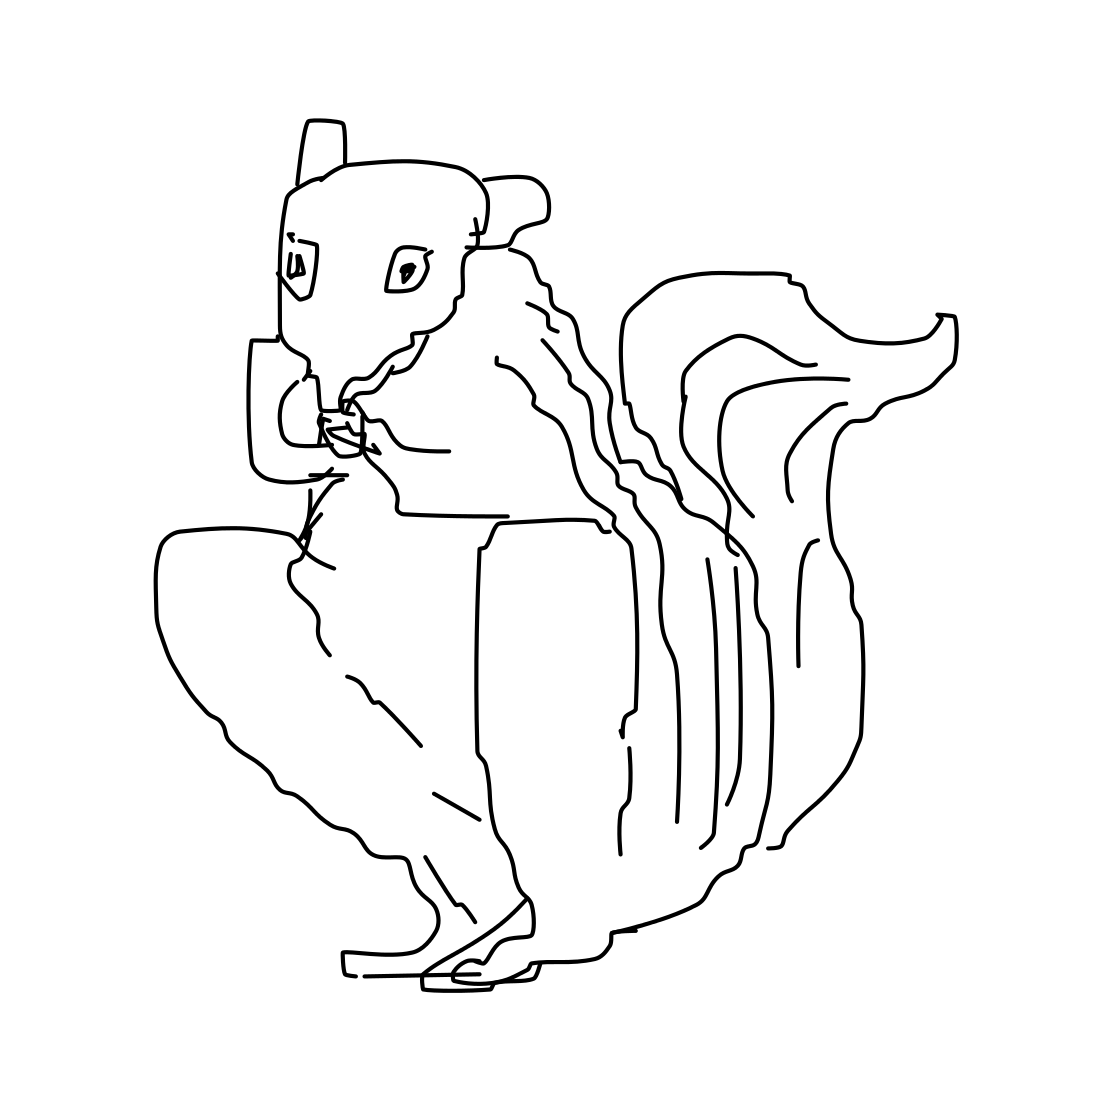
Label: squirrel